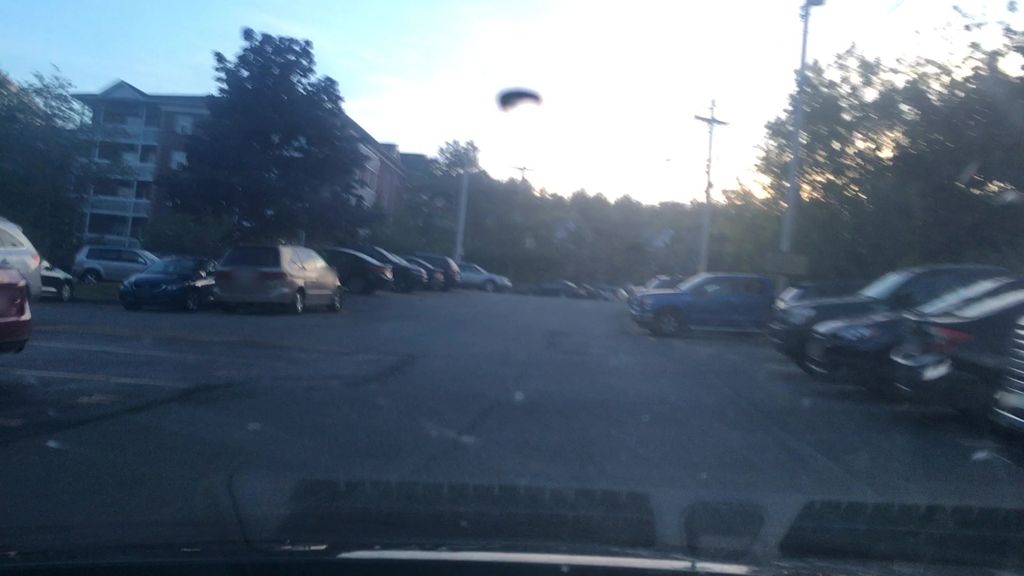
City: halifax